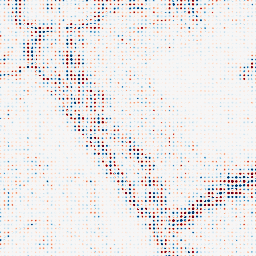
Category: wavelet
Decomposition family: wavelet_dwt
Decomposition parameters: wavelet: coif2
level: 3
Upsampling method: sinc_blackman
Upsampling parameters: scale: 8
kernel_size: 4
Upsampling scale: 8